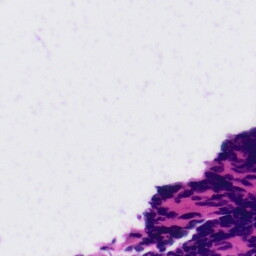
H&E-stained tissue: Tonsil